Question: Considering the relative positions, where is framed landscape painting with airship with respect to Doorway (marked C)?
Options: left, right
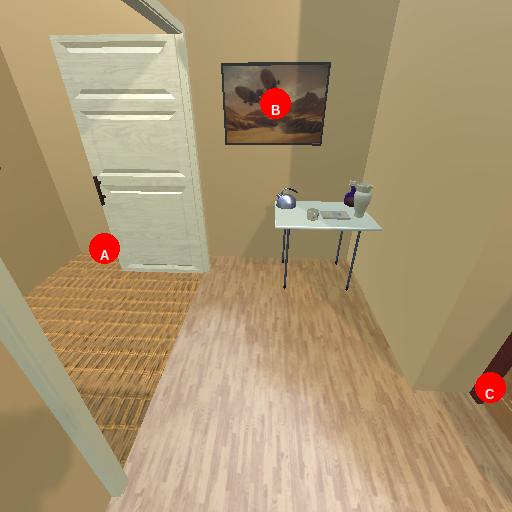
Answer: left